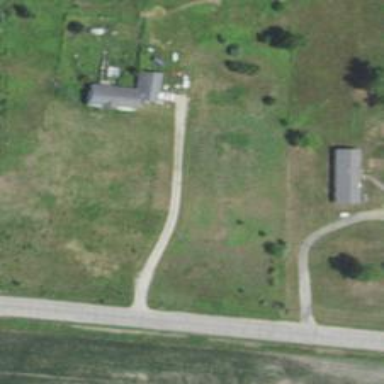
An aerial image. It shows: Driveway.